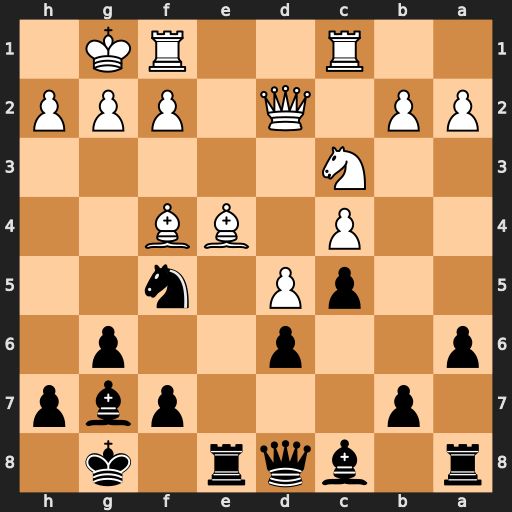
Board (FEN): r1bqr1k1/1p3pbp/p2p2p1/2pP1n2/2P1BB2/2N5/PP1Q1PPP/2R2RK1
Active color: b
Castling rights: -
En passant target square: -
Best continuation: Bxc3 bxc3 Rxe4